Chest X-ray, AP view. Patient: 3 years old, sex M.
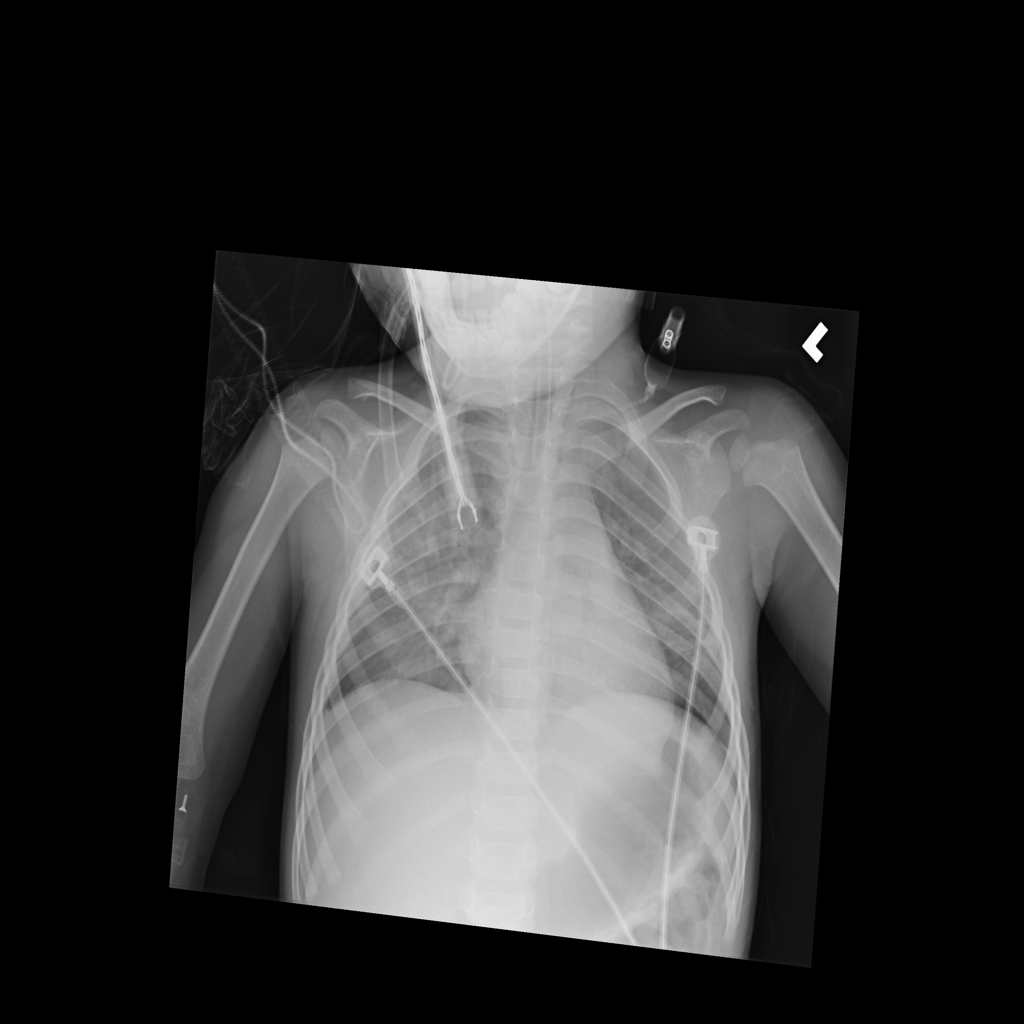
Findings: Infiltration